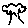
Label: tree